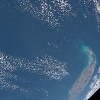
Label: water